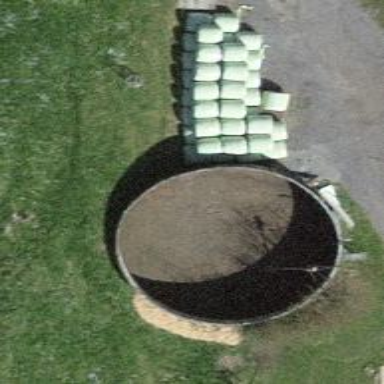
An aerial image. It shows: Storage tank with man-made structure.